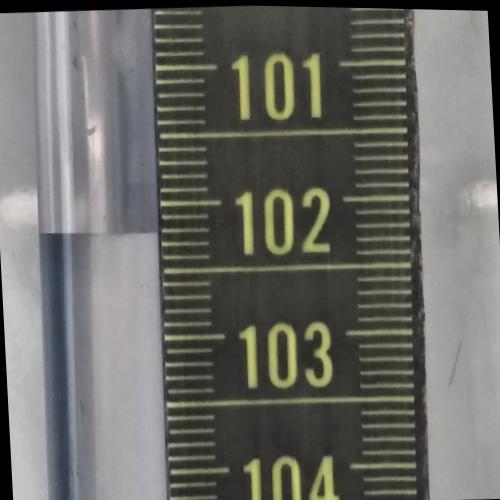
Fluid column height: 102.2 cm